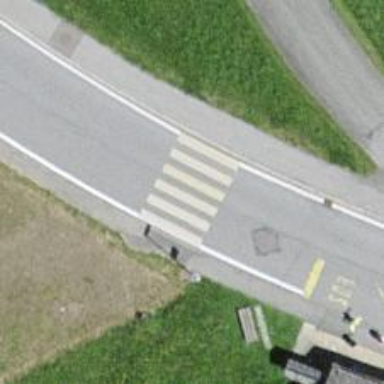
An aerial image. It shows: Zebra crossing on the road.